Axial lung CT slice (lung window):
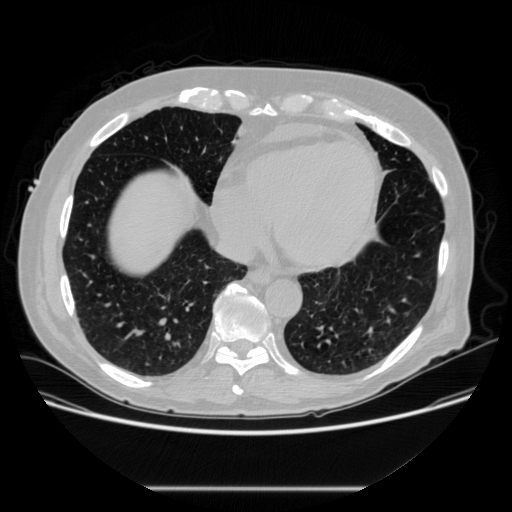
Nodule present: no